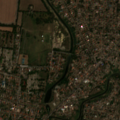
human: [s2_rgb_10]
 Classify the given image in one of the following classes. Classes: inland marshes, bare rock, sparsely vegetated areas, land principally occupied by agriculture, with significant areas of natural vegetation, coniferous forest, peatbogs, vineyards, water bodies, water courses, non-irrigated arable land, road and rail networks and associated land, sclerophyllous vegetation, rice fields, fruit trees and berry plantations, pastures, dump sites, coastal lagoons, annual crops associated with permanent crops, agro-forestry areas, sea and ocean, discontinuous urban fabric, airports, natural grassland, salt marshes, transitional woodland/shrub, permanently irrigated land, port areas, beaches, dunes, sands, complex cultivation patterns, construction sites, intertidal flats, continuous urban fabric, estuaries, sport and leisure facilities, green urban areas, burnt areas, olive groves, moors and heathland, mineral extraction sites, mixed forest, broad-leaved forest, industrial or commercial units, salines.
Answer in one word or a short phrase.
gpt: discontinuous urban fabric, sport and leisure facilities